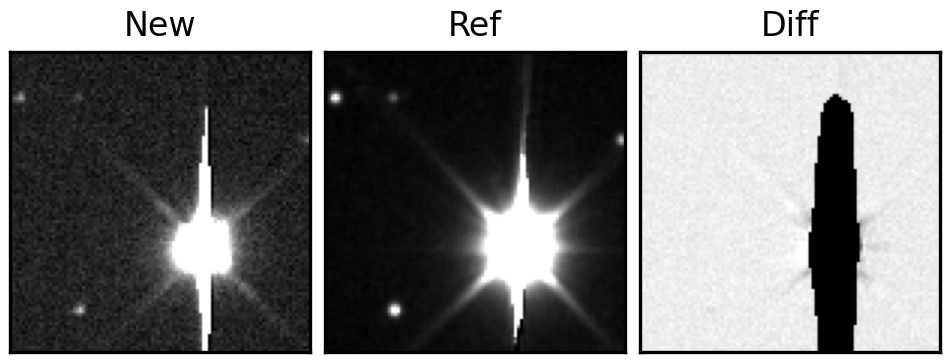
Label: bogus